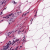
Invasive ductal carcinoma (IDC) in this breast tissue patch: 0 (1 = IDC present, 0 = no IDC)